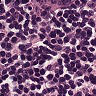
Metastatic tissue present: no